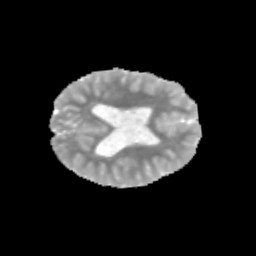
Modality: MD
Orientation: axial
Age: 9
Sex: female
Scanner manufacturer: siemens
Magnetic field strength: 3 T
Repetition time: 3.8 s
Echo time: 0.07 s